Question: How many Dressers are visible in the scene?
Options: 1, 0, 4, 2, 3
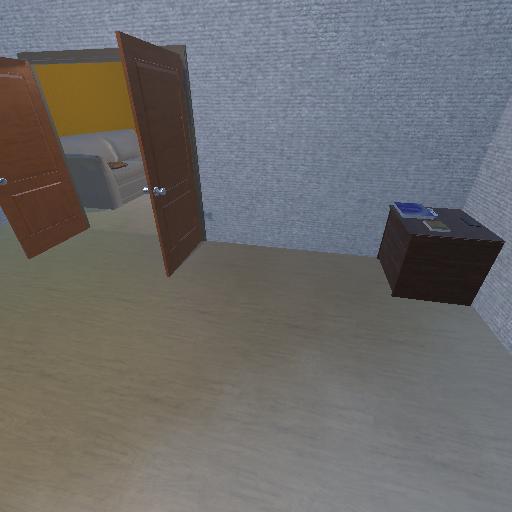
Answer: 1